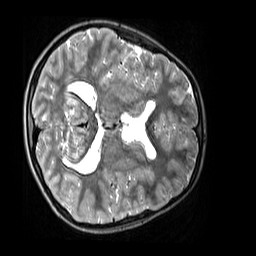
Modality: T2w
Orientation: axial
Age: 11
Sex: male
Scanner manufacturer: siemens
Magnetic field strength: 3 T
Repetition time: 3.2 s
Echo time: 0.408 s